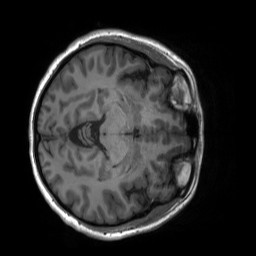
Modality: T1w
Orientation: axial
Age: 33
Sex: female
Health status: healthy
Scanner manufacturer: siemens
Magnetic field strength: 3 T
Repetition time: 2.3 s
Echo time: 0.00229 s